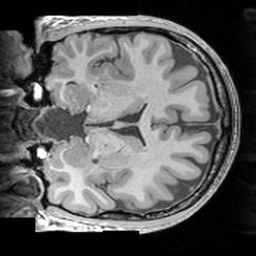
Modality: T1w
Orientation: coronal
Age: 31
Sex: male
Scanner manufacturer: siemens
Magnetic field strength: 3 T
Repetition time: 1.63 s
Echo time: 0.00311 s